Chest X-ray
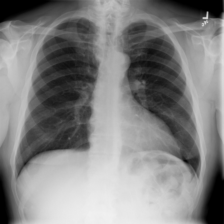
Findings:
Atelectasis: negative
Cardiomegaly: negative
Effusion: negative
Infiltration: negative
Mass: negative
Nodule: negative
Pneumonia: negative
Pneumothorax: negative
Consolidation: negative
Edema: negative
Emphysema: negative
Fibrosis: negative
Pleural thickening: negative
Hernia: negative